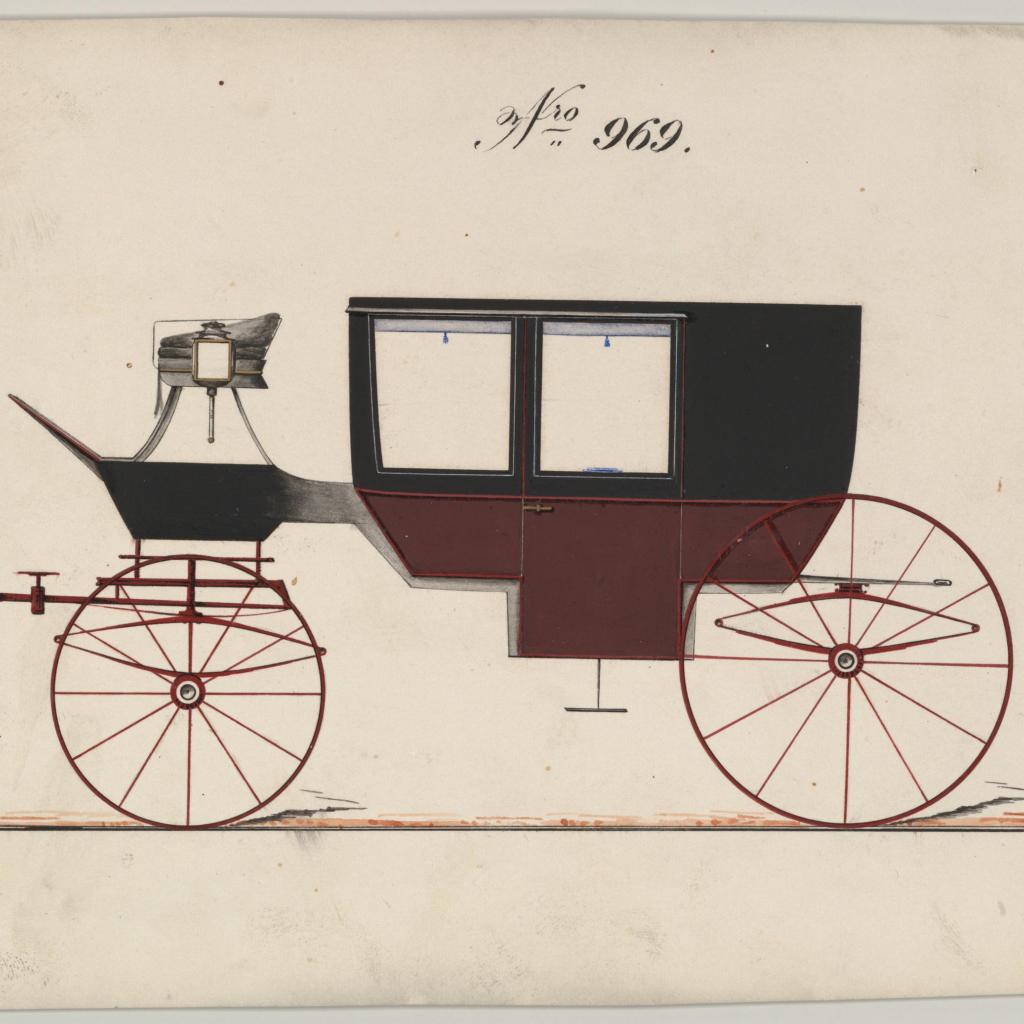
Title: Coach #969
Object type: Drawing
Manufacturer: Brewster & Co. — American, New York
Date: ca. 1870
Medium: Pen and black ink, watercolor and gouache, and gum arabic
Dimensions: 6 x 8 5/8 in. (15.2 x 21.9 cm)
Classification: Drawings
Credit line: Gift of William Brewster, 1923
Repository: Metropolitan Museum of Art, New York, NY